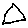
Label: triangle